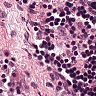
Metastatic tissue present: no